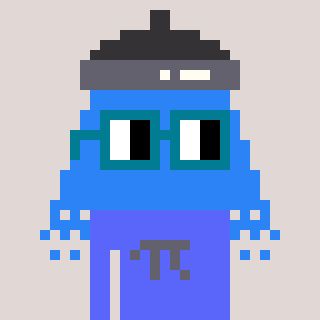
a pixel art character with square dark green glasses, a shower-shaped head and a purple-colored body on a warm background